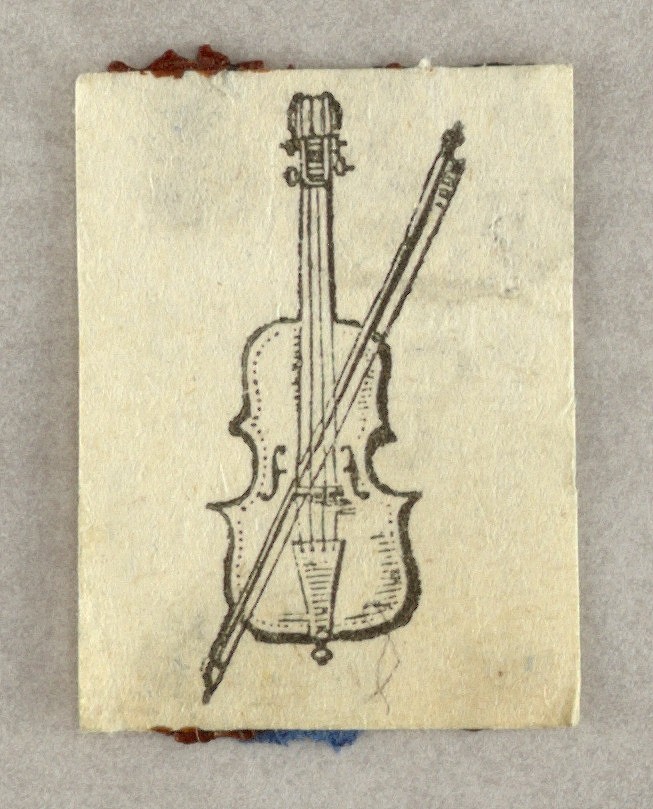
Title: Wood engraving. Vignette.
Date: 1800–1830
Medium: Engraving and Etching
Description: A violin crossed by the bow.